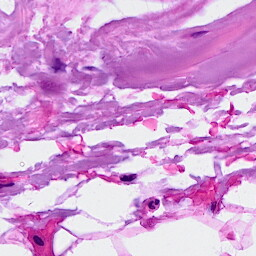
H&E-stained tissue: Breast